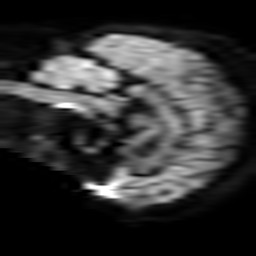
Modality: TRACE
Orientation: sagittal
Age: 44
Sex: female
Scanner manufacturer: philips
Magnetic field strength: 3 T
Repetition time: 3.076 s
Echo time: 0.076 s